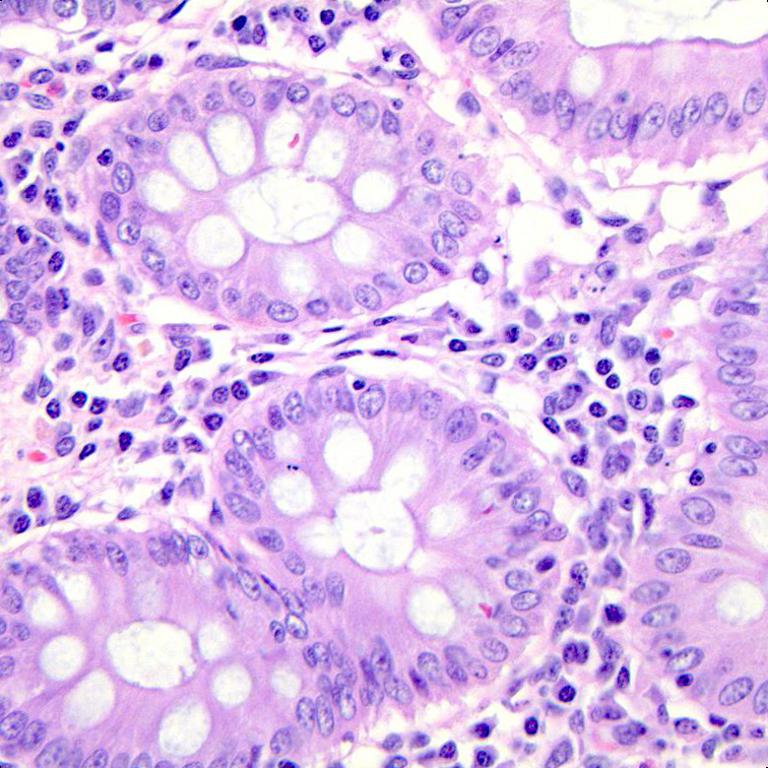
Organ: colon
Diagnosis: benign